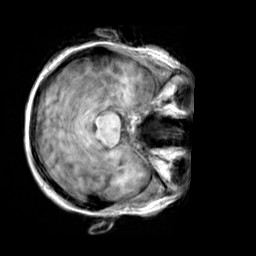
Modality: T1w
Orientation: axial
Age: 20
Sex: female
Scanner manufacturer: siemens
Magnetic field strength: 3 T
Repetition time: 2.3 s
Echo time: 0.00303 s